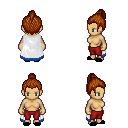
a pixel art fantasy rpg character, female body template, human, tanned skin, white trimmed cape, red pants, brunette short topknot hairstyle, black slippers, four views (front, back, left, right), 2x2 character sprite sheet, small pixel art, hard edges, no anti-aliasing